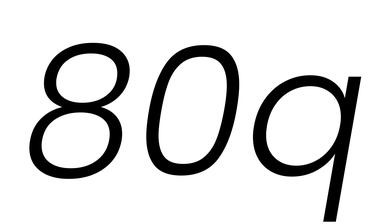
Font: Poppins-LightItalic